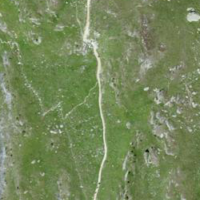
EUNIS habitat code: 31
Species observed at this site:
Saxifraga bryoides